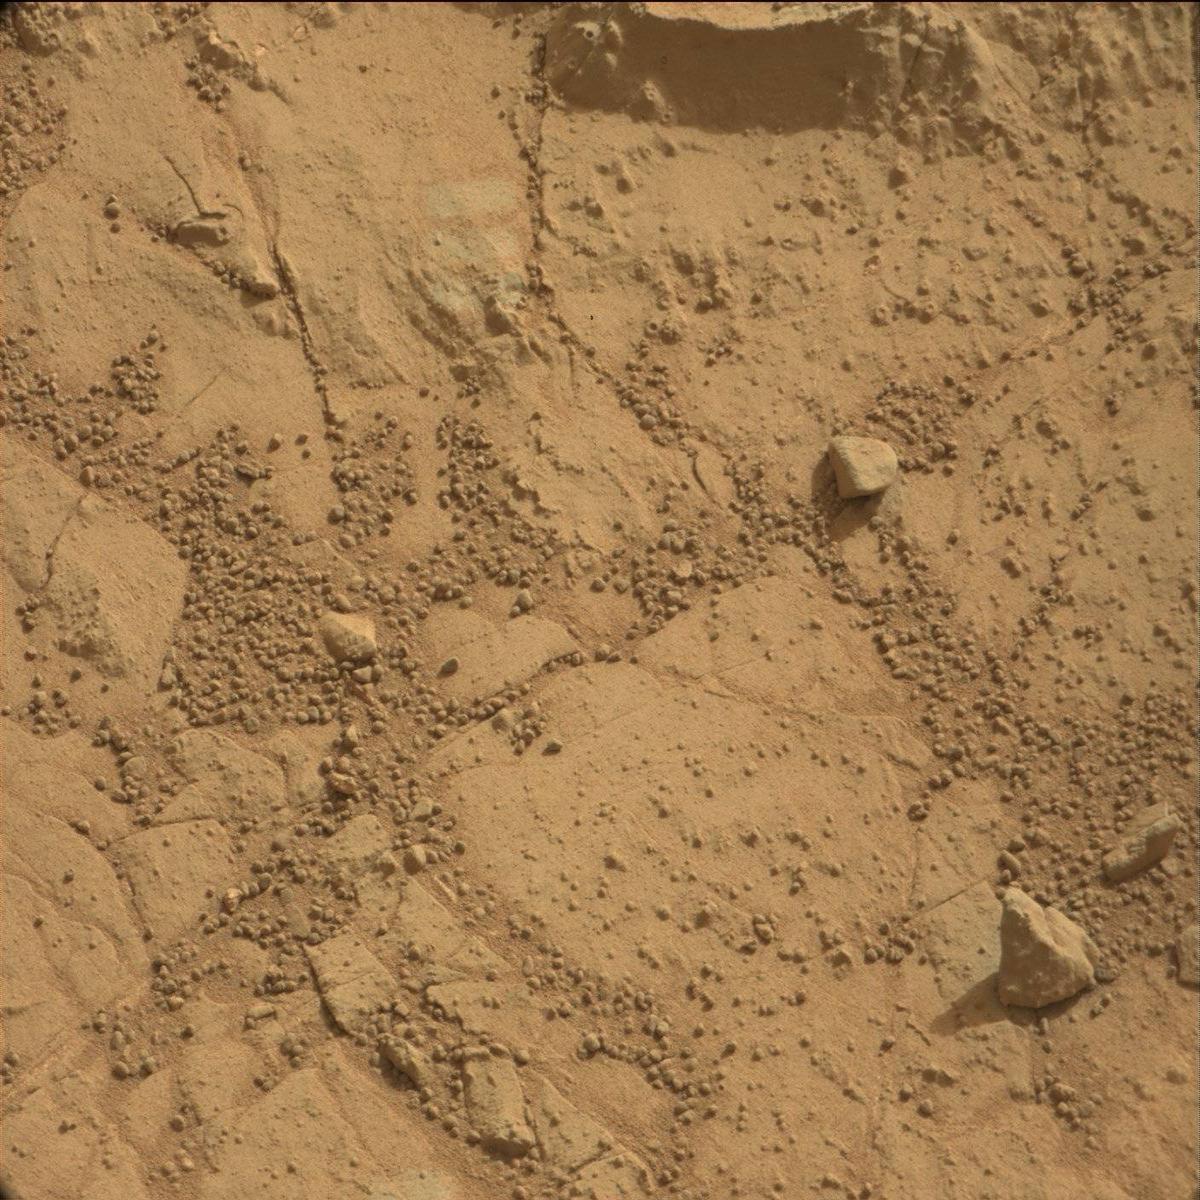
Terrain classes present: Bedrock, Rock, Sand / Soil